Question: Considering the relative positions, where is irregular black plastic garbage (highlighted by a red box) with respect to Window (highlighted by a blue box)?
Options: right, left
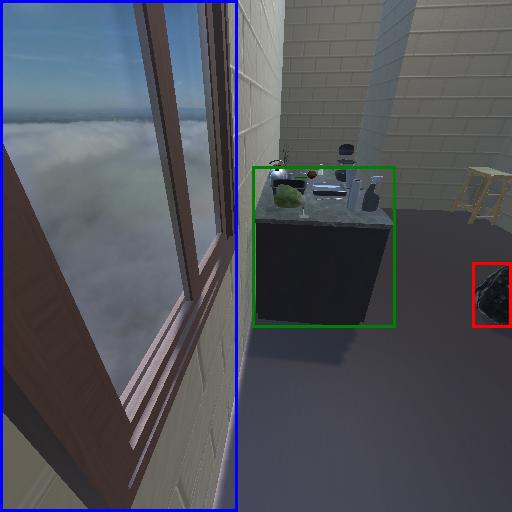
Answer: right